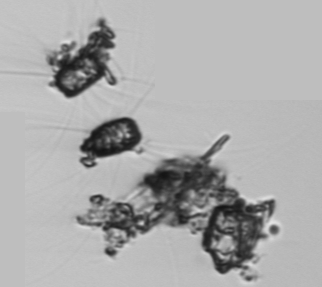
Label: Thalassiosira_TAG_external_detritus